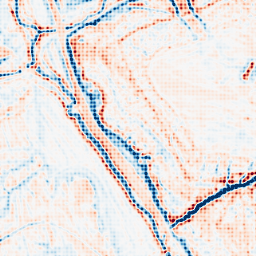
Category: multiscale
Decomposition family: dog_multiscale
Decomposition parameters: sigma_ratio: 1.4
n_scales: 3
base_sigma: 1
Upsampling method: sinc_blackman
Upsampling parameters: scale: 8
kernel_size: 8
Upsampling scale: 8